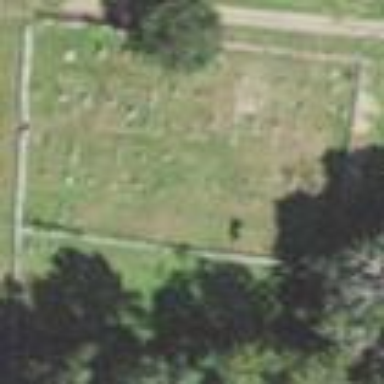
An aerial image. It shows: Cemetery area categorized as "Cemetery".